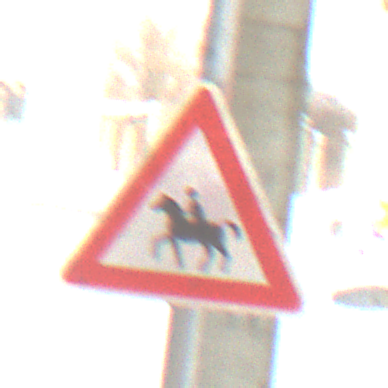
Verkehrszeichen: ReiterRechts
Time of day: MorningAfternoon
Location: Roofed (Suburban)
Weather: PartlyCloudy
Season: Winter
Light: Natural